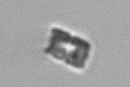
Label: Bacillariophyceae_morphotype1